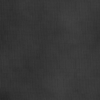
Label: dusty